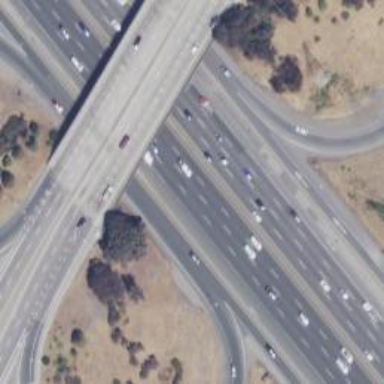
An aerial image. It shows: Motorway link.